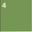
Piece: xx